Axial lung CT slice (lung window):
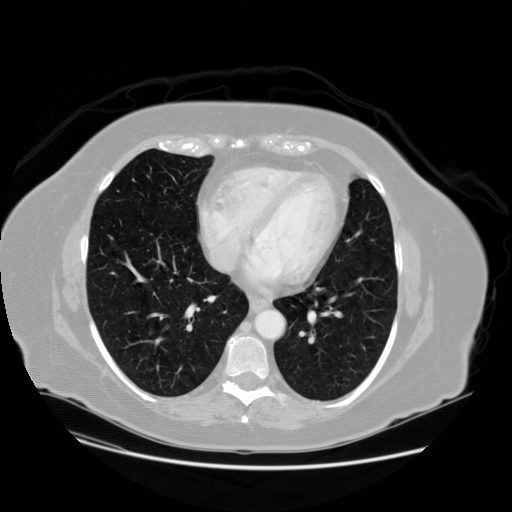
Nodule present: no